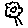
Label: flower